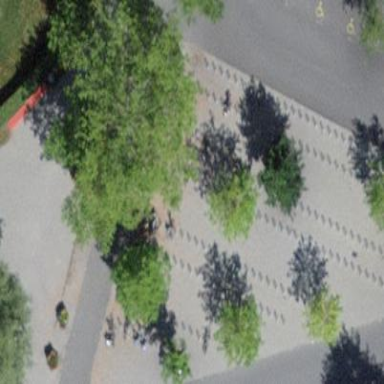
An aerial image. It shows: Bicycle parking area with stands available.